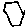
Label: hexagon